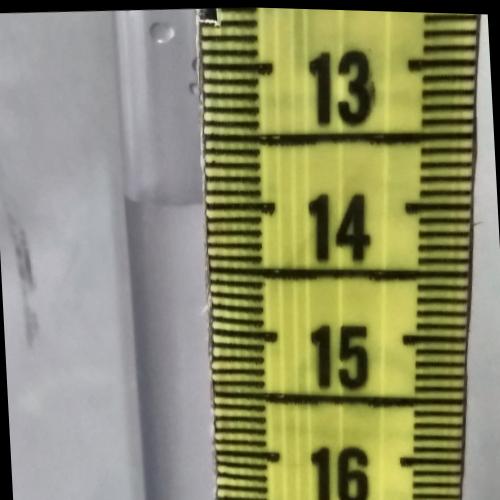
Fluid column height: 14.0 cm